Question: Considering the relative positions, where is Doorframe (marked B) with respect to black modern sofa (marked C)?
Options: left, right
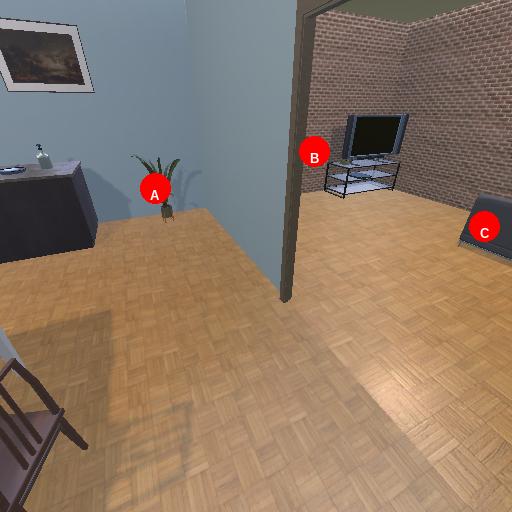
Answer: left